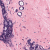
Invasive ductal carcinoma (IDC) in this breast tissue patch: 0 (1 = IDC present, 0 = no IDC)